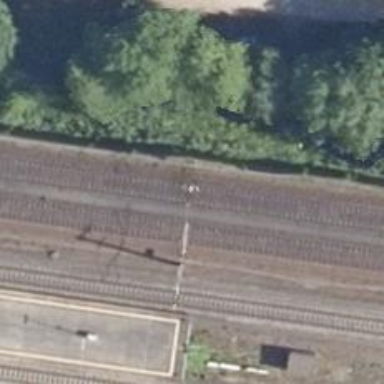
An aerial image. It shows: Milestone along the railway track with catenary mast.